Interaction volume radius: 5 \u00c5
Interaction volume height: 10 \u00c5
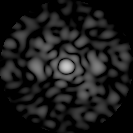
Disorder parameter: 0.7702